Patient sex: M
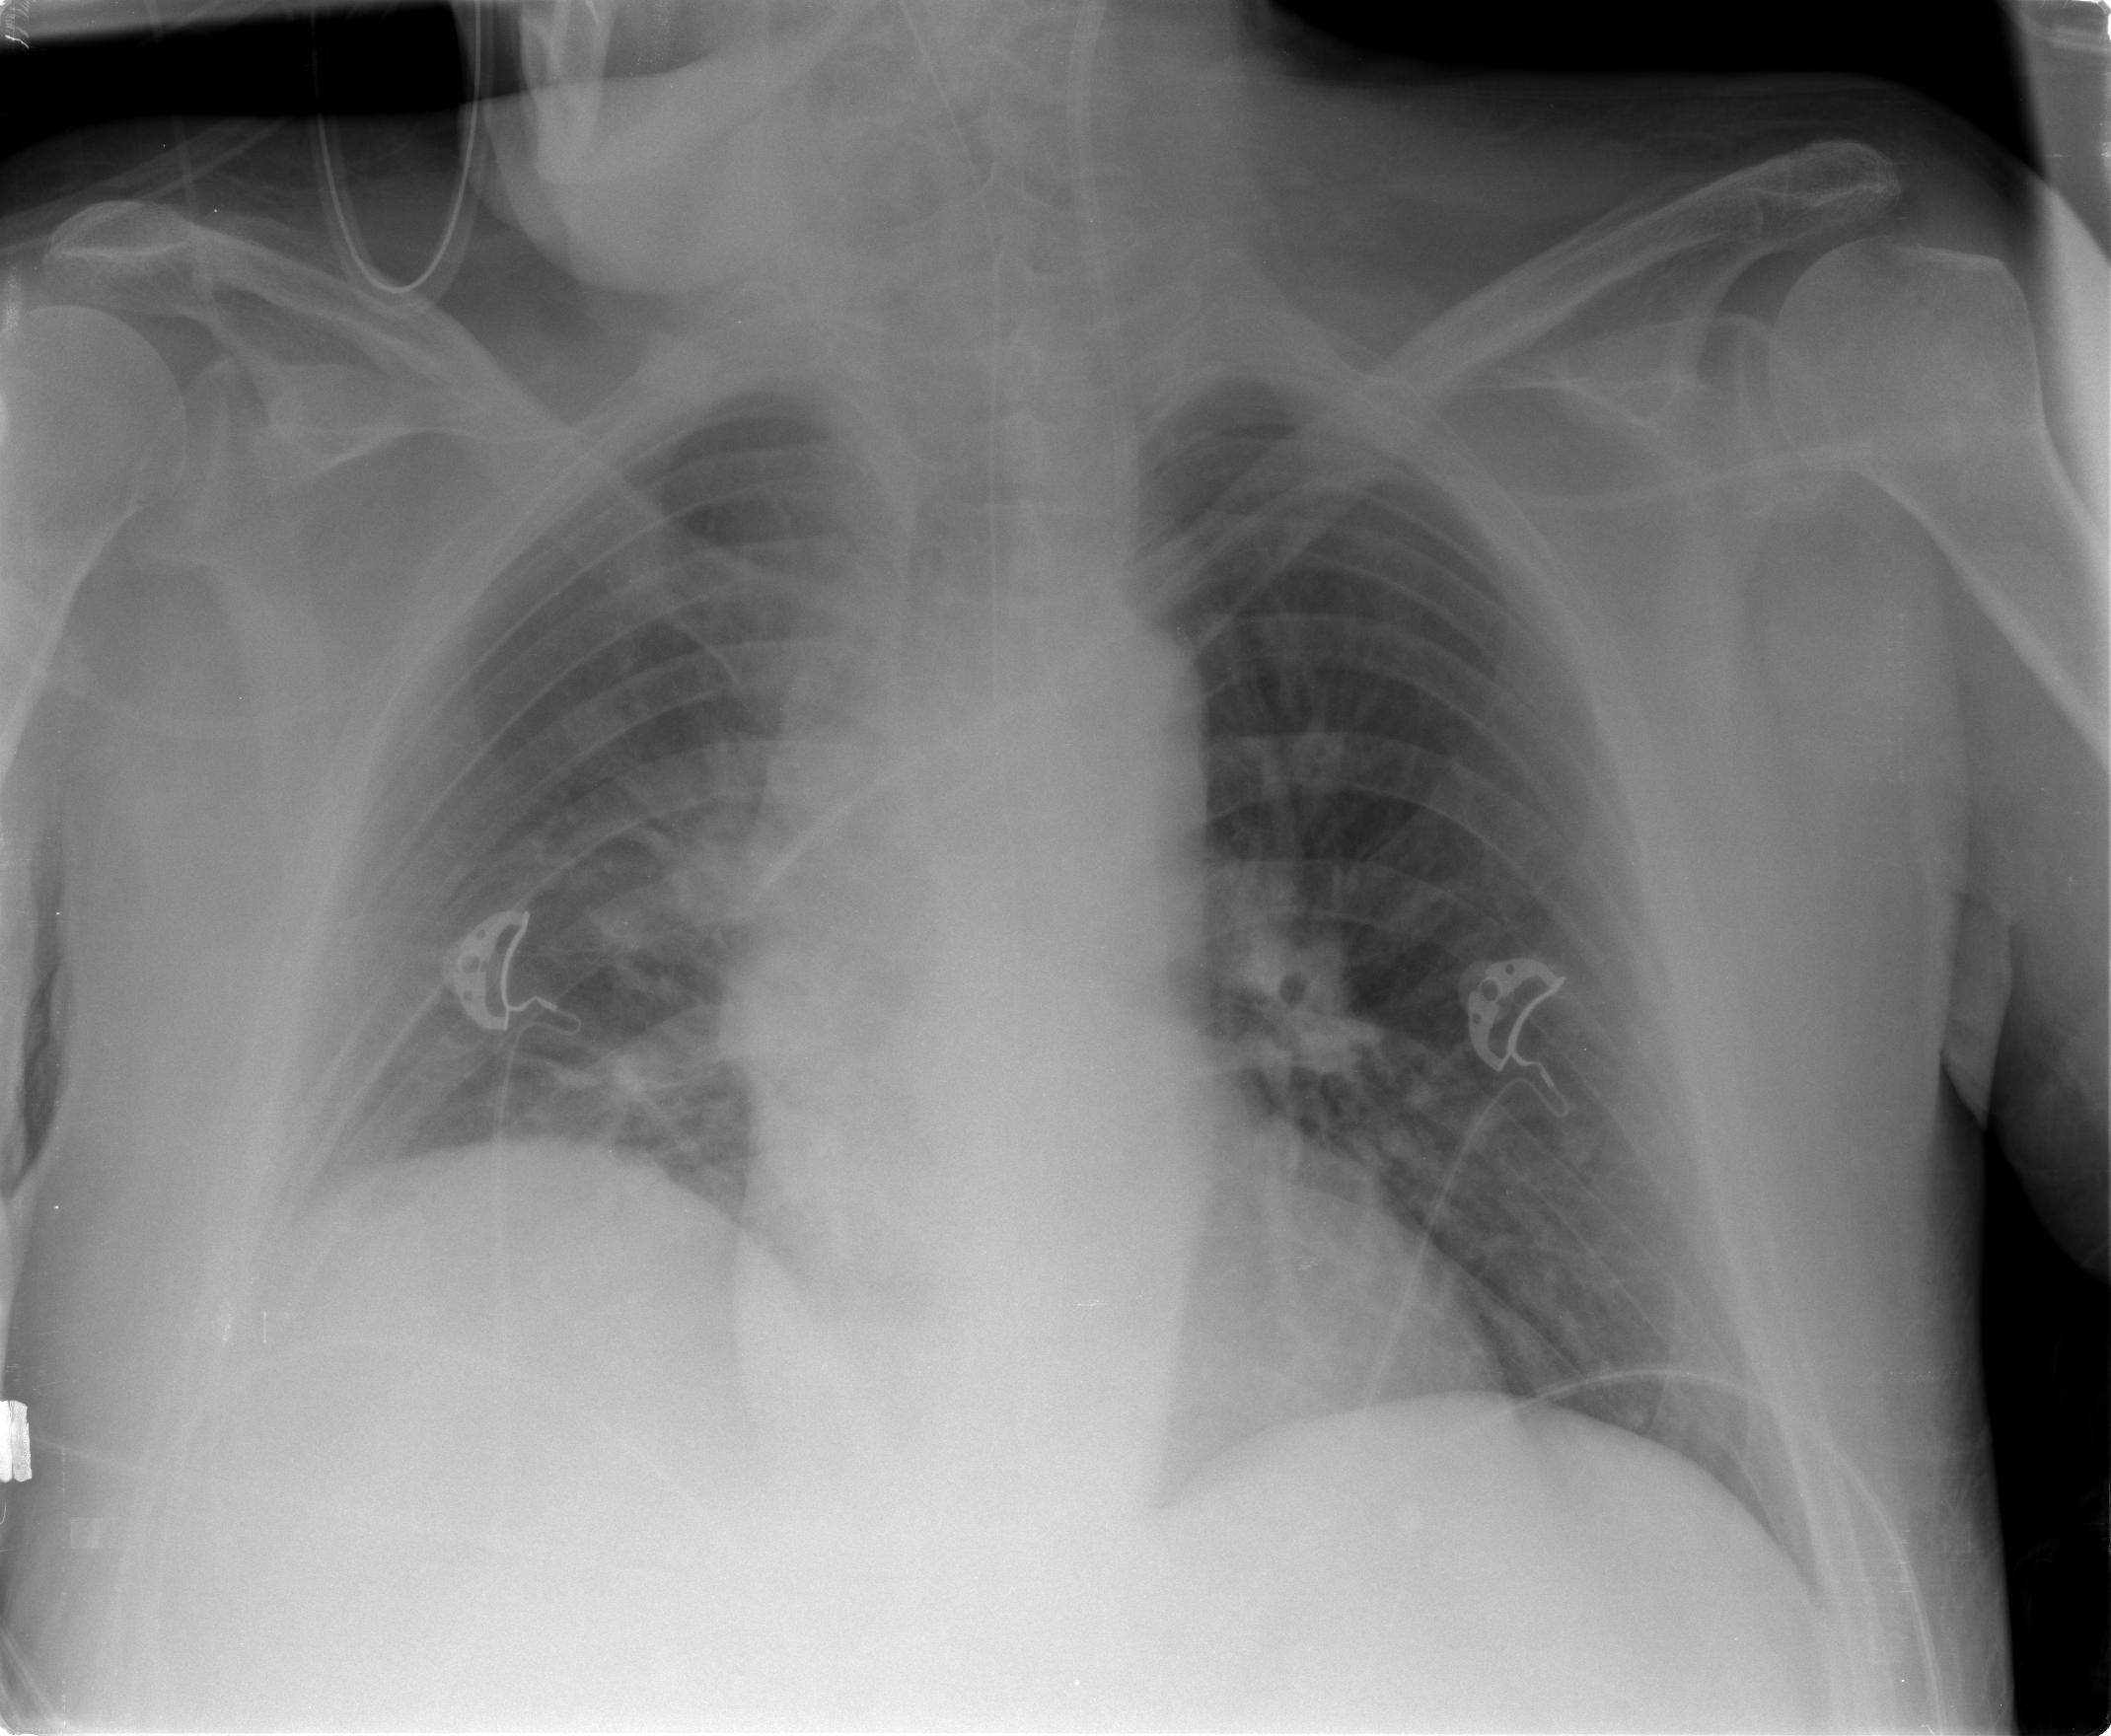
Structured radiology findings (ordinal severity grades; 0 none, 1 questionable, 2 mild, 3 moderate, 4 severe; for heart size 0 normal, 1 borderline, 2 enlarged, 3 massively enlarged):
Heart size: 0
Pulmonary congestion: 1
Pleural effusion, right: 1
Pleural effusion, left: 1
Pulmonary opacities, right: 2
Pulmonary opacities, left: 0
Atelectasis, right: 2
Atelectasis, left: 1